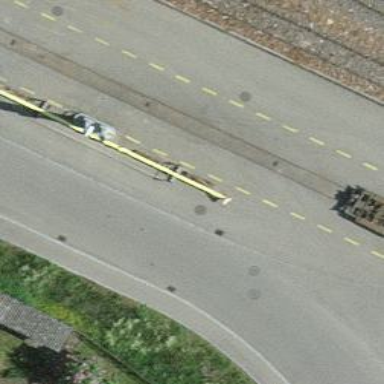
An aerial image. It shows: Abandoned railway track with single electrified contact line.